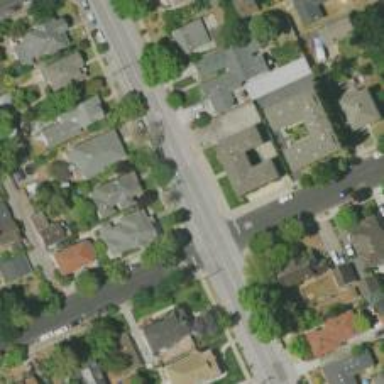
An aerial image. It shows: Secondary road with asphalt surface. It is lined with residential properties.